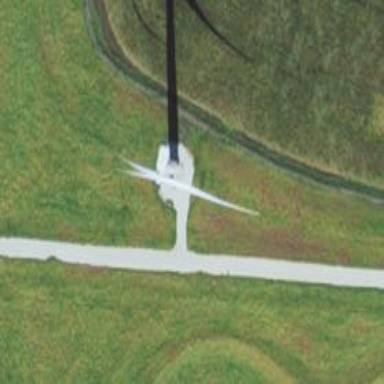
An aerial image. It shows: Wind generator powered by wind. The generator type is horizontal axis and it uses wind turbines.